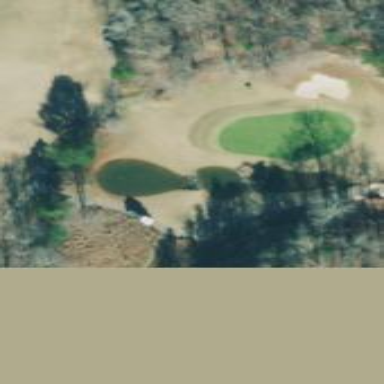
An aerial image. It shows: Rough area on grassy golf course.